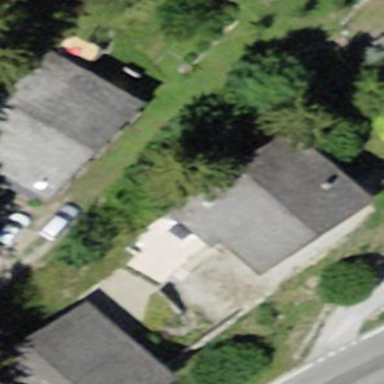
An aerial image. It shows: Detached building.